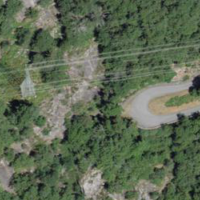
EUNIS habitat code: 41
Species observed at this site:
Erigeron karvinskianus
Phytolacca americana